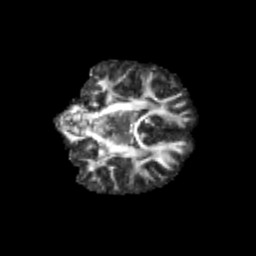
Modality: FA
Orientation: coronal
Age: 10
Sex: female
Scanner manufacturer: siemens
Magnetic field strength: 3 T
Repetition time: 3.8 s
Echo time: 0.07 s